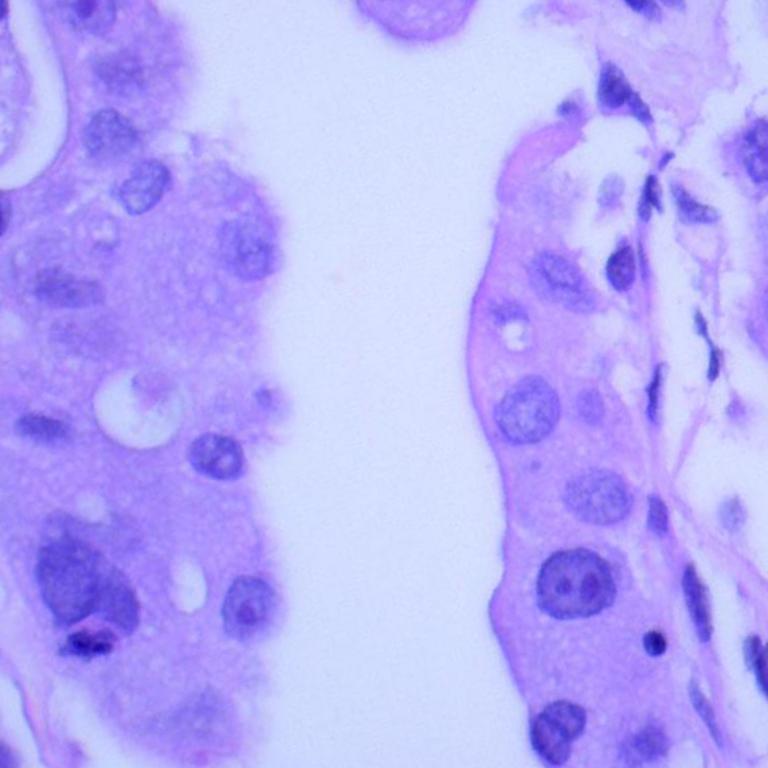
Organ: lung
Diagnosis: adenocarcinomas